Question: I am using ShareKit.
It's working properly with Twitter API, but getting error in Facebook API.
In SHKConfig
'''
#define SHKFacebookKey @"my Facebook Key"
#define SHKFacebookSecret @"my Facebook Secret"
'''
Error image

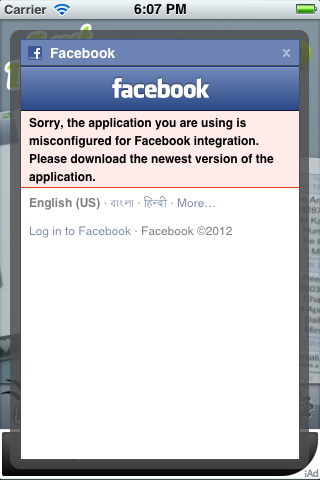
Answer: You are probably using old original share kit, which contains obsolete version of Facebook iOS sdk (FBConnect). I suggest that you use updated <URL>. Best bet is to readd new ShareKit from scratch, if you decide to use it.